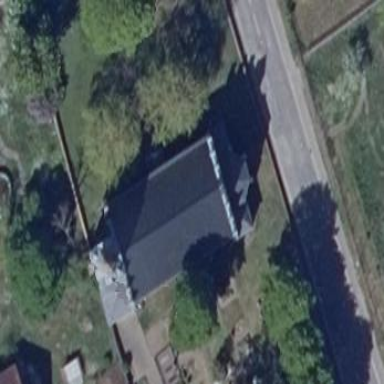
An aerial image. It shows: Neo-gothic church serving as place of worship.